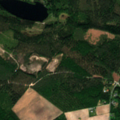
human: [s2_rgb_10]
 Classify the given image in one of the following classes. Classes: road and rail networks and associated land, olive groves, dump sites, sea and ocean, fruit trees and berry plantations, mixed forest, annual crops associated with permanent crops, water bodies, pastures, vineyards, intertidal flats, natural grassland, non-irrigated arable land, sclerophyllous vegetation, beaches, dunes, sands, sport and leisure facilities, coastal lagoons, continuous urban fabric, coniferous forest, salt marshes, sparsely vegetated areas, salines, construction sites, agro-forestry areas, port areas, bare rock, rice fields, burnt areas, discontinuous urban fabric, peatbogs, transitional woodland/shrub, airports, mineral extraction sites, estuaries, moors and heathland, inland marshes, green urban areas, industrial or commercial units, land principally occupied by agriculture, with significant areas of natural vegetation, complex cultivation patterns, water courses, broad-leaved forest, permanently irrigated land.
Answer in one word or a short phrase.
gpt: non-irrigated arable land, land principally occupied by agriculture, with significant areas of natural vegetation, coniferous forest, mixed forest